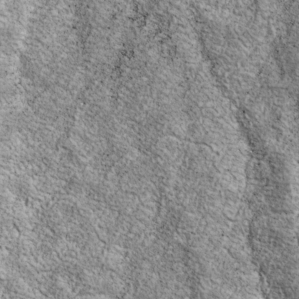
Label: non_frost